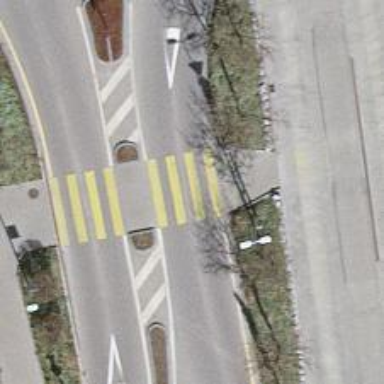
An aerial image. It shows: Uncontrolled zebra crossing on the road.